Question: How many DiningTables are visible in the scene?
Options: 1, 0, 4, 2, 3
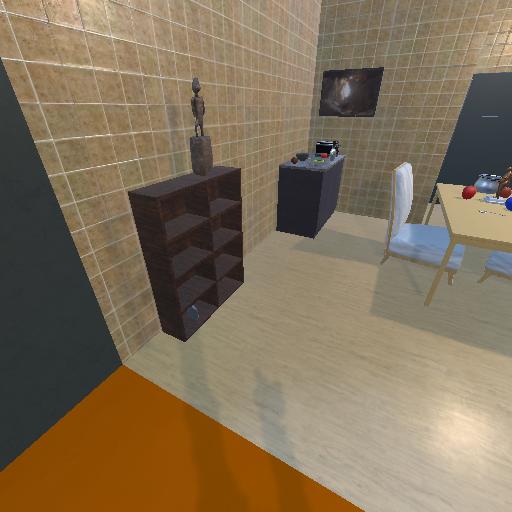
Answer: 1